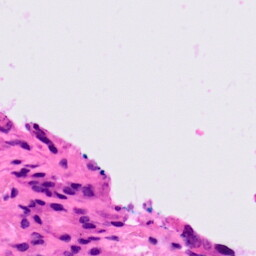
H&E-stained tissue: Lung